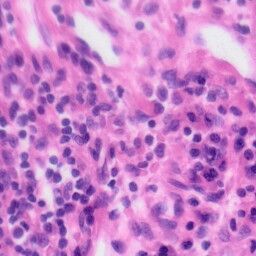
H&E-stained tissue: Tonsil